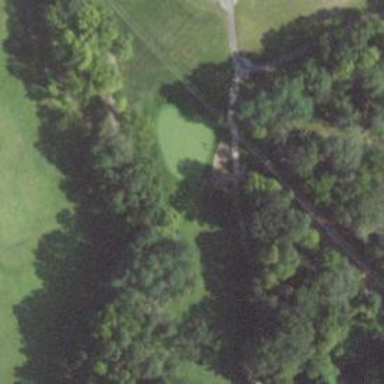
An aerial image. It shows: Golf hole.